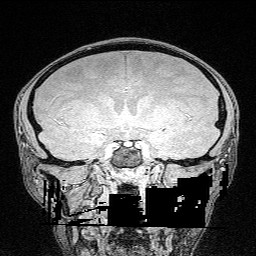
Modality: FLASH
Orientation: sagittal
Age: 24
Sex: female